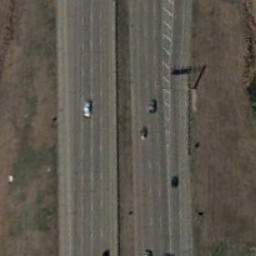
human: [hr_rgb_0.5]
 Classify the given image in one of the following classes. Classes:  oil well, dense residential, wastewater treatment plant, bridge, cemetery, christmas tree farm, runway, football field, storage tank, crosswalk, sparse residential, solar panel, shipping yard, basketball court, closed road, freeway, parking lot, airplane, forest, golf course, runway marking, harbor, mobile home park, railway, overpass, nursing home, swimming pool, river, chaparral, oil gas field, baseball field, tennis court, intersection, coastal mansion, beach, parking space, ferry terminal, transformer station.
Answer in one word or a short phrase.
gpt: freeway